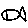
Label: fish